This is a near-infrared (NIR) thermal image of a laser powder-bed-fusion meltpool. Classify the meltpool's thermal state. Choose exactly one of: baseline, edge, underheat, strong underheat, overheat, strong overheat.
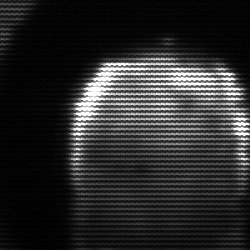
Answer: edge